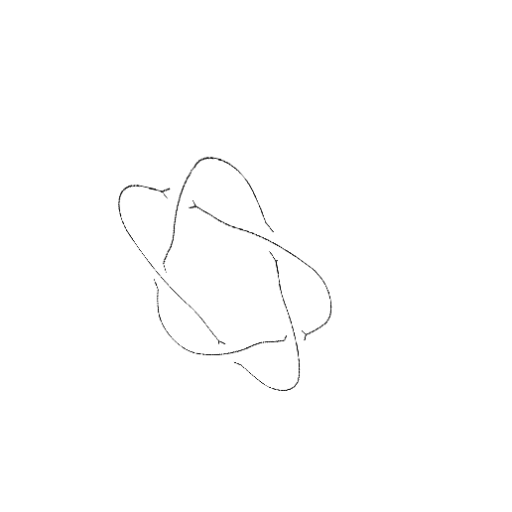
Crossing number: 5